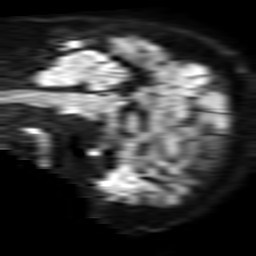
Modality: TRACE
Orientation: sagittal
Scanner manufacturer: philips
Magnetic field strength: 1.5 T
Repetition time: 3.395 s
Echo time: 0.06922 s